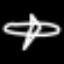
Label: airplane